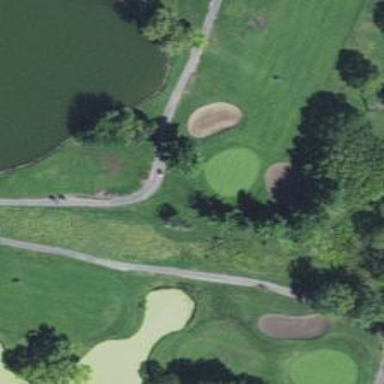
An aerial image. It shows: Golf hole.